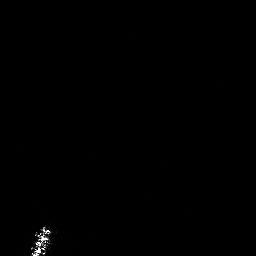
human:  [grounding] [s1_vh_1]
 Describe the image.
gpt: In the satellite image, there is  <ref>1 medium ship </ref> <box>[[10, 87, 18, 99, 0]]</box> located at bottom left.